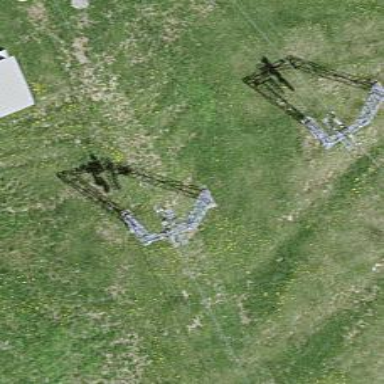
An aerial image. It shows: Pylon used for aerialway.